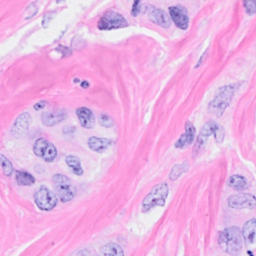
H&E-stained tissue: Breast